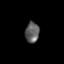
Tissue: skin
Cell type: T cells
Senescence score: 0.2732
Nuclear area (px): 281
Mean DAPI intensity: 95.302